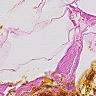
Metastatic tissue present: no